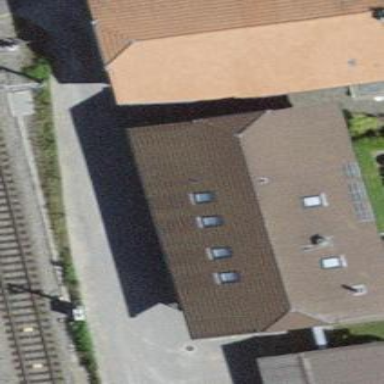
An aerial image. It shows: Residential building with half-hipped roof shape.